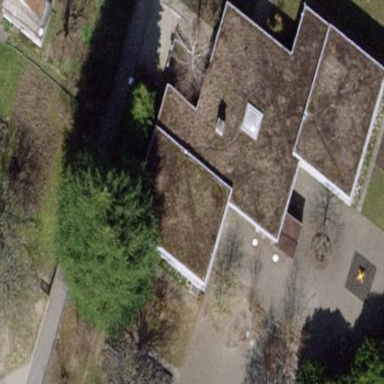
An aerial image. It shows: Kindergarten building.